Field crop: maize
Growth stage: 2
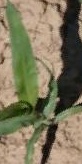
Species: maize